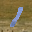
Label: 1